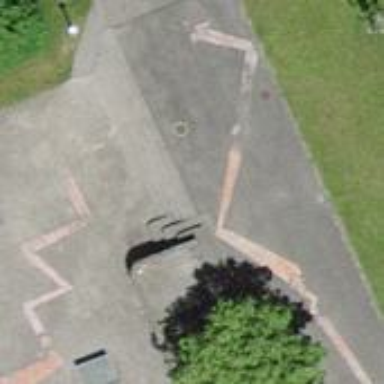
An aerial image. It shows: Concrete steps.